Field crop: maize
Growth stage: 2
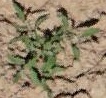
Species: atriplex